Interaction volume radius: 5 \u00c5
Interaction volume height: 10 \u00c5
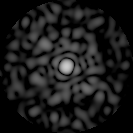
Disorder parameter: 0.875